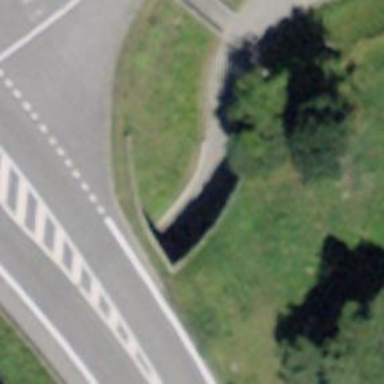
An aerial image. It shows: Tunnel footway.